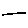
Label: line